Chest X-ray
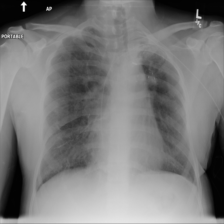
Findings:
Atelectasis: negative
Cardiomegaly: negative
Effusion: negative
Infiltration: negative
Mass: negative
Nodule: negative
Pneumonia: negative
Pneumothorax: negative
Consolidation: negative
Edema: negative
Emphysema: negative
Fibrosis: negative
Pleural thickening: negative
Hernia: negative